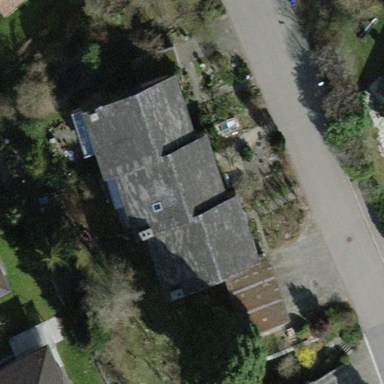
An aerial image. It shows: Terrace building.